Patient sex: M
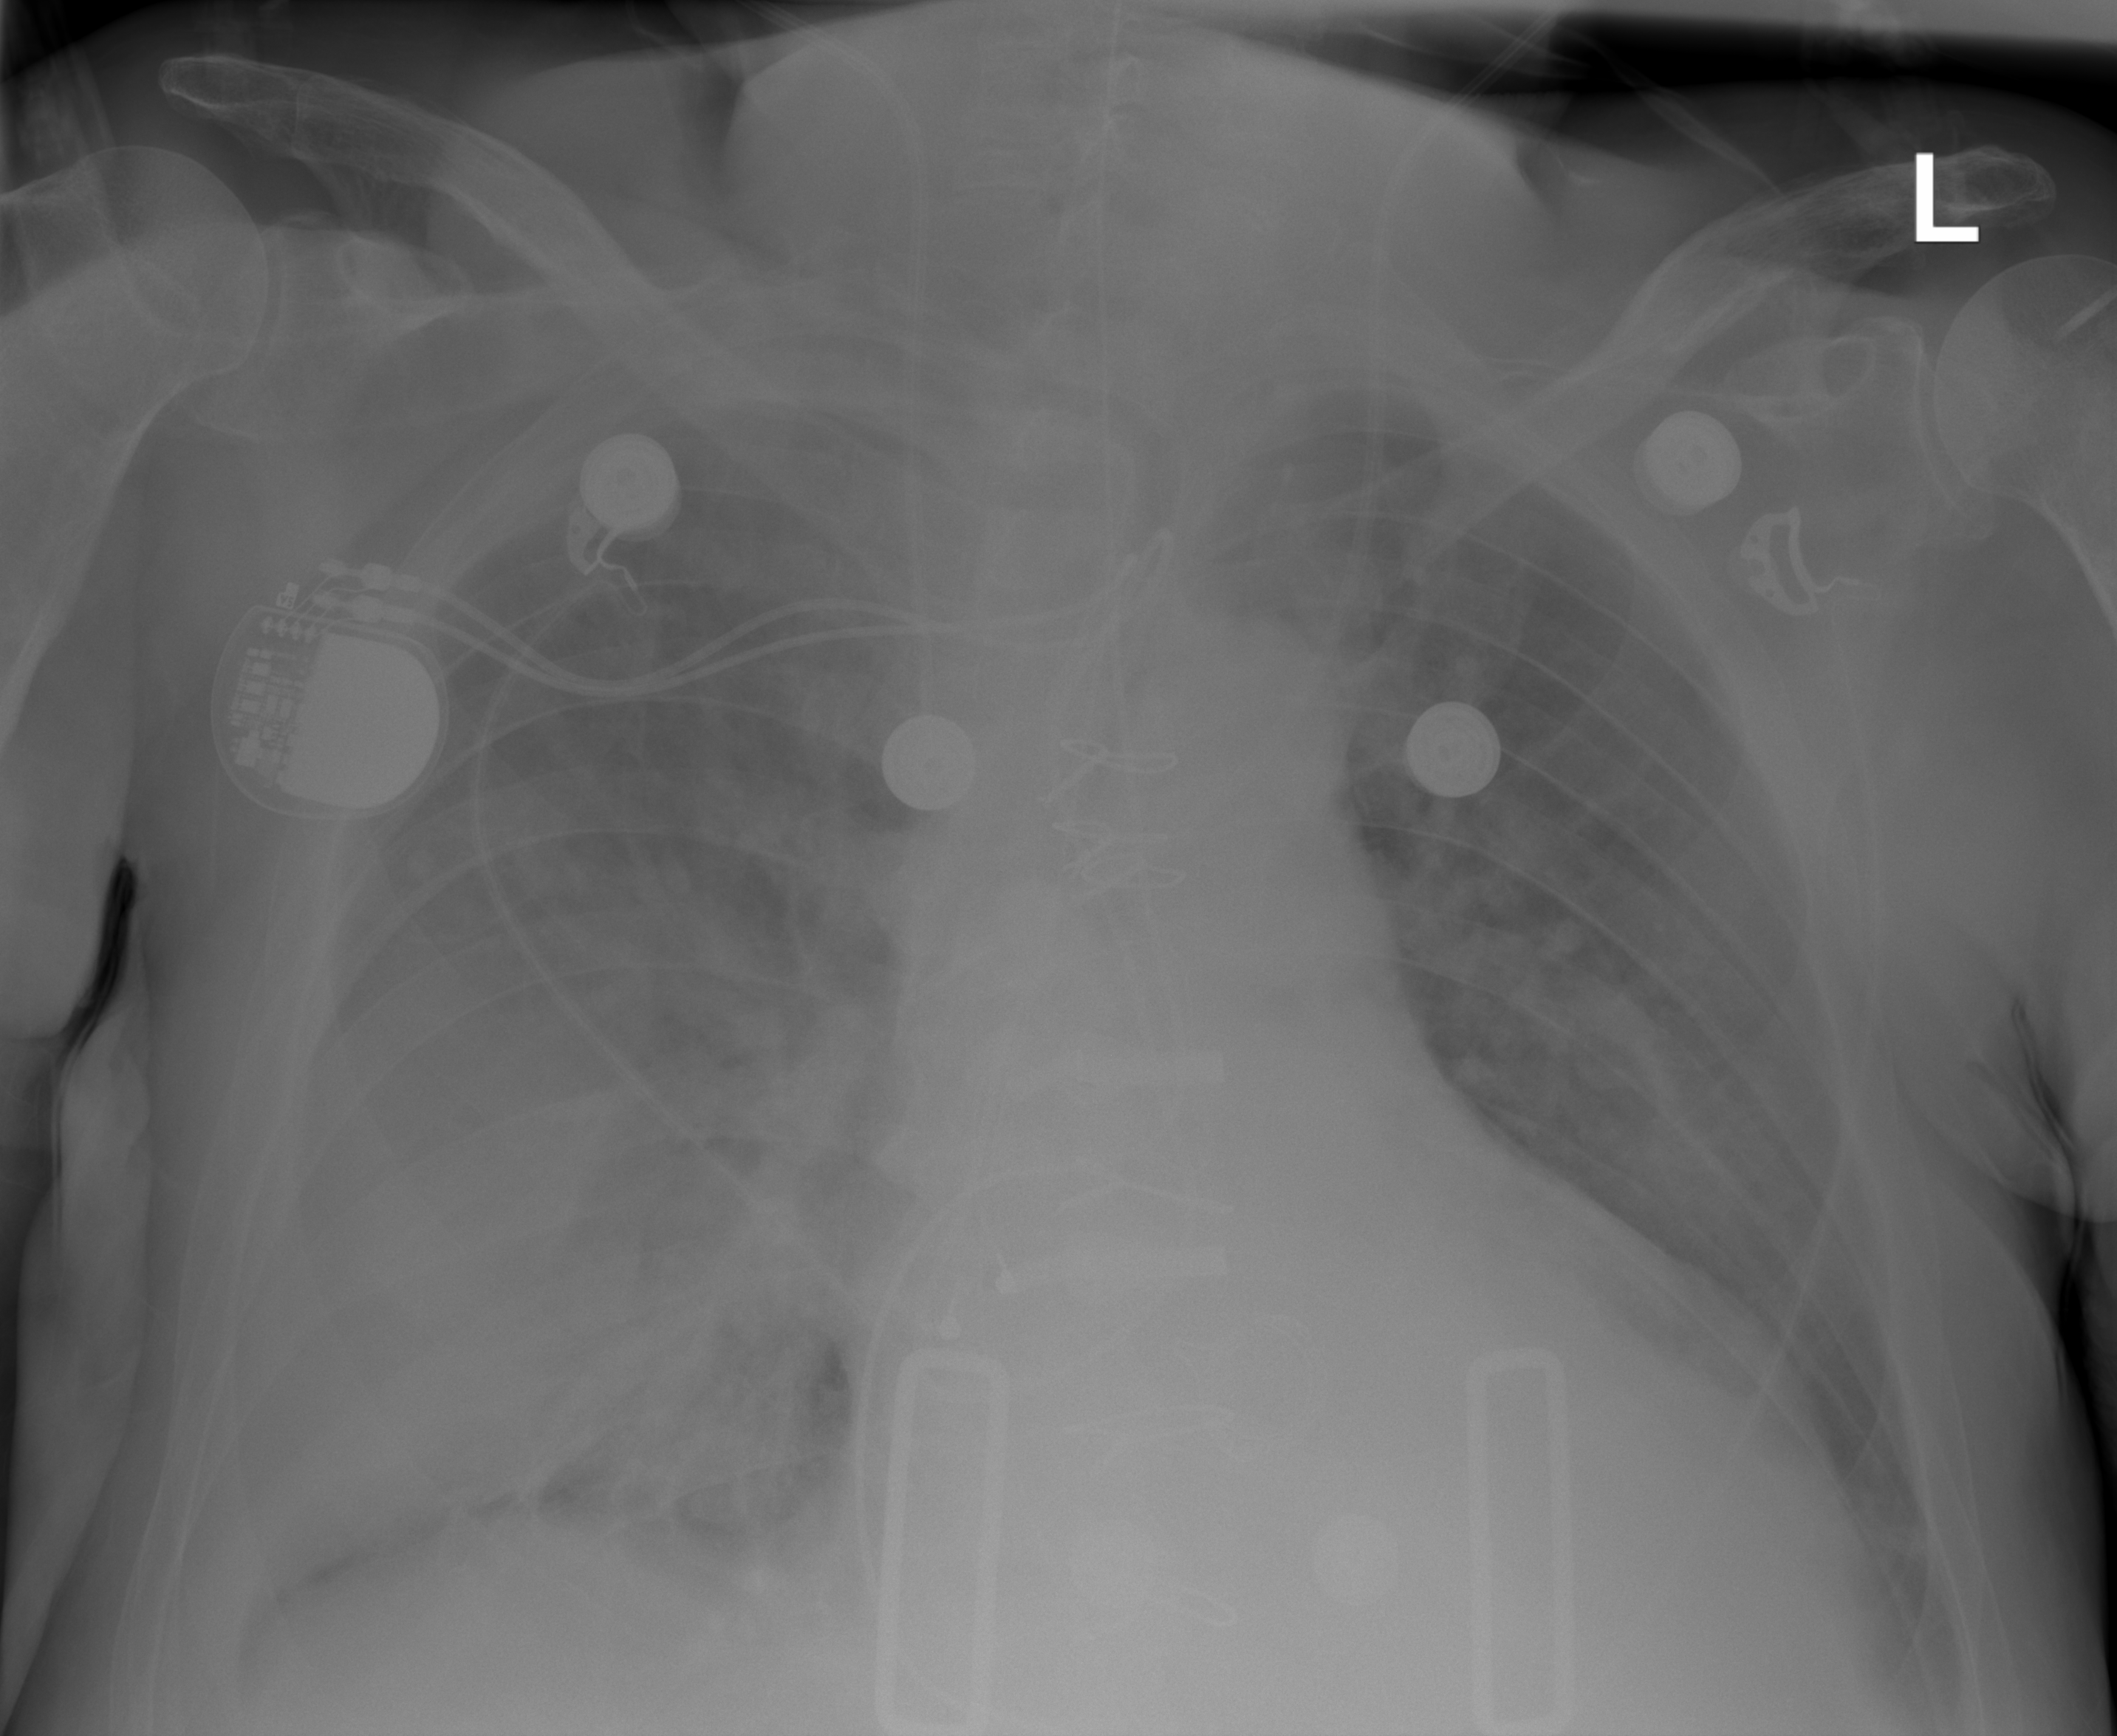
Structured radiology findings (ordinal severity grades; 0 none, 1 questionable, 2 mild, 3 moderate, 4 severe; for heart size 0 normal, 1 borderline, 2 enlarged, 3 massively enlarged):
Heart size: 3
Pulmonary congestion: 3
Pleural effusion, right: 2
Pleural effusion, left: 2
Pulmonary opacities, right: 2
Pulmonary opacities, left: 2
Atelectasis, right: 4
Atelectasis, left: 2